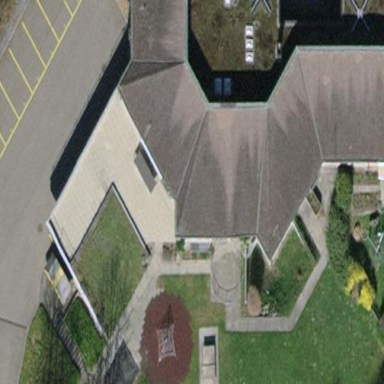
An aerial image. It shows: School building.